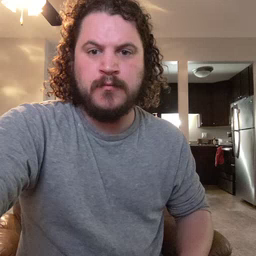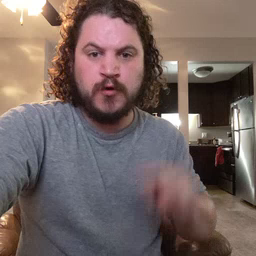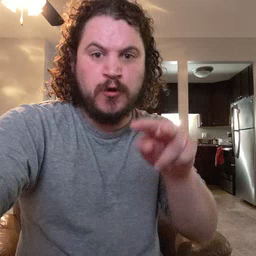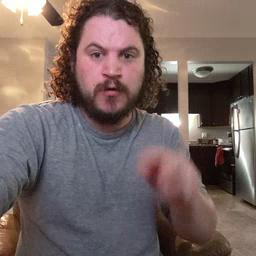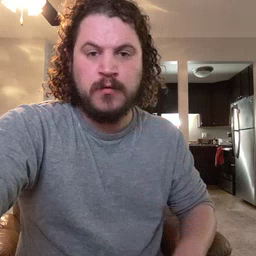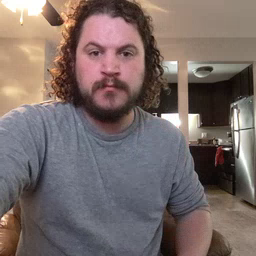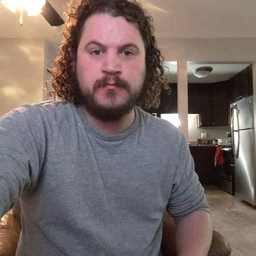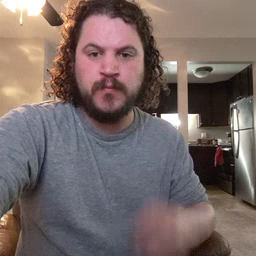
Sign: look